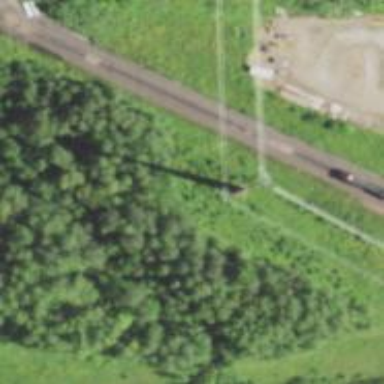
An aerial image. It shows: Power tower.